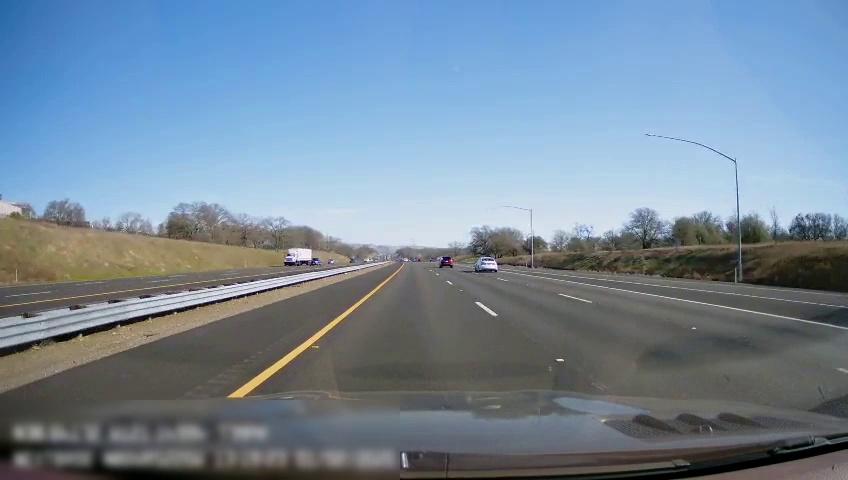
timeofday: Day
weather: Sunny
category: Drivable Space
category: Drivable Space
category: Vehicles | Truck
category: Vehicles | Car
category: Vehicles | Car
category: Vehicles | Car
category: Lanes | Opposite Lane
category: Lanes | Opposite Lane
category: Lanes | Current Lane
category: Lanes | Current Lane
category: Lanes | Alternate Lane
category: Lanes | Alternate Lane
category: Lanes | Alternate Lane
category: Lanes | Alternate Lane